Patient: sex F, age 71
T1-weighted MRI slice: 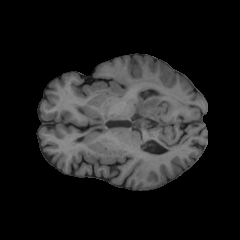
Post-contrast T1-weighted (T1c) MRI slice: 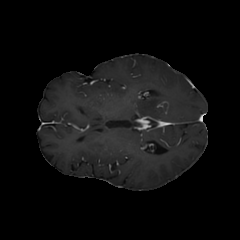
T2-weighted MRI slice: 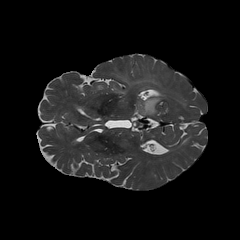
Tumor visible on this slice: yes
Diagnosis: Astrocytoma, IDH-mutant
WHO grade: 2